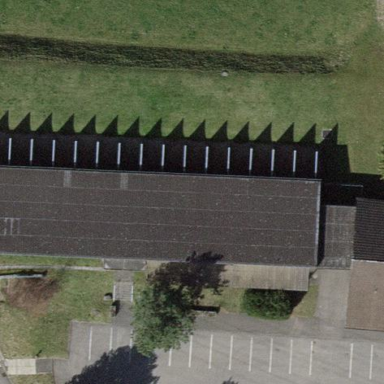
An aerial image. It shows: Shooting sport building.